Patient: sex F, age 36
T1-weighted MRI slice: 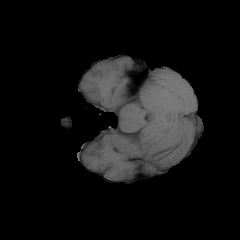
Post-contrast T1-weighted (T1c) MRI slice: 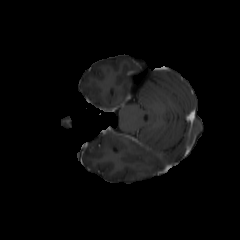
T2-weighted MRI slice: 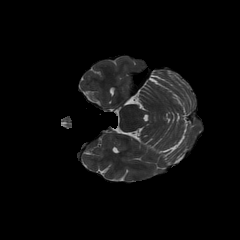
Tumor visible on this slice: no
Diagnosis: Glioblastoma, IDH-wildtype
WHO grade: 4